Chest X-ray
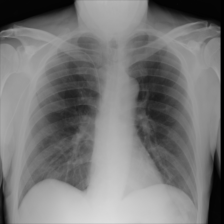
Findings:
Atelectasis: negative
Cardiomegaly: negative
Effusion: negative
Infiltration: negative
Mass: negative
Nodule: negative
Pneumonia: negative
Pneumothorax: negative
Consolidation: negative
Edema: negative
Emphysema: negative
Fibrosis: negative
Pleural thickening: negative
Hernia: negative